Field crop: maize
Growth stage: 2
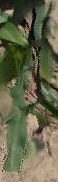
Species: maize